Interaction volume radius: 10 \u00c5
Interaction volume height: 10 \u00c5
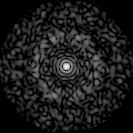
Disorder parameter: 0.7962